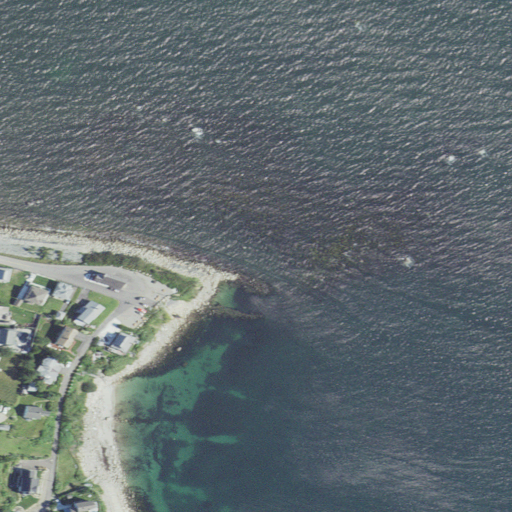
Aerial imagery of cape in Massachusetts named Manomet Point containing open water, medium intensity development, high intensity development, herbaceous wetlands, barren land, and low intensity development